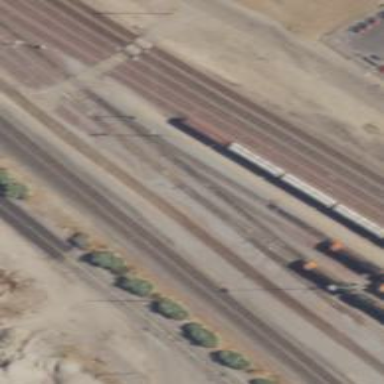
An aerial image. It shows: Railway yard.